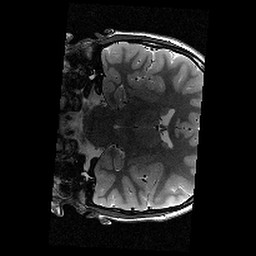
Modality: T2w
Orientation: coronal
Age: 11
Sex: female
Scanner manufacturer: siemens
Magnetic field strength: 3 T
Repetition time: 8.46 s
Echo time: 0.067 s